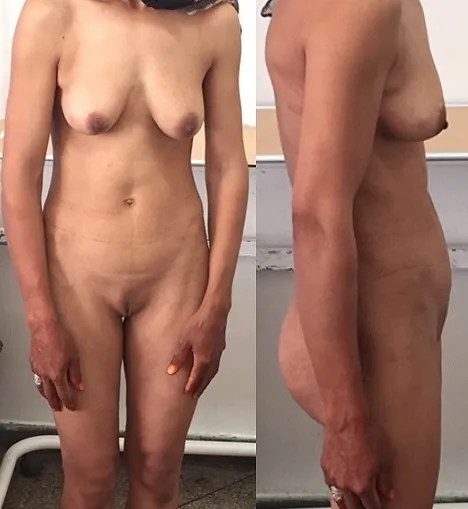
Front and side view of the patient.
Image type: medical_photograph (skin_photograph)